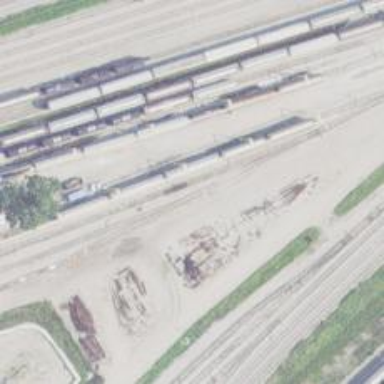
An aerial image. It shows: Railway yard.